Field crop: maize
Growth stage: 2
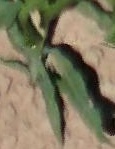
Species: maize